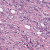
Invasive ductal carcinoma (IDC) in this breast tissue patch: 1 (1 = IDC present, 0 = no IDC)